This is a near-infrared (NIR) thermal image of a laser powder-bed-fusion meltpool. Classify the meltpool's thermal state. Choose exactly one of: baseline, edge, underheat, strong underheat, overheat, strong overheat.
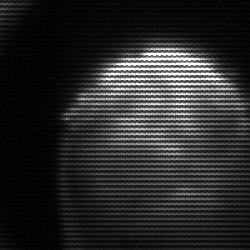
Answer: edge